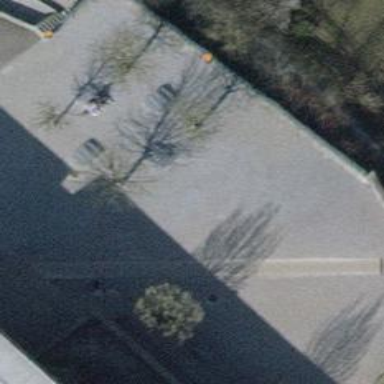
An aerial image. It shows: Bench.